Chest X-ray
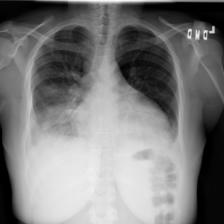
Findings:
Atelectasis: negative
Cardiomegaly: positive
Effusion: positive
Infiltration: positive
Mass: negative
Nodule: negative
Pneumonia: negative
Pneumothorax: negative
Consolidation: negative
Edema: negative
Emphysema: negative
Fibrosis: negative
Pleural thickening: negative
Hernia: negative